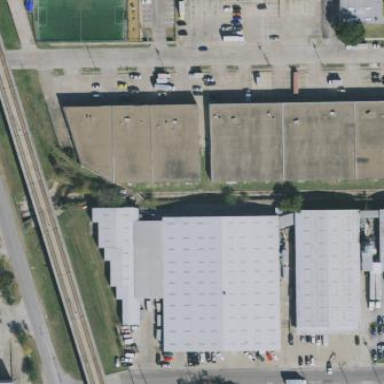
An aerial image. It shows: Warehouse building.